Question: In the bottom right corner, by default, is a Goggles icon that when clicked, enters VR or fullscreen (if no headset). How do I hide this so I can add my own UI, or disable VR altogether?

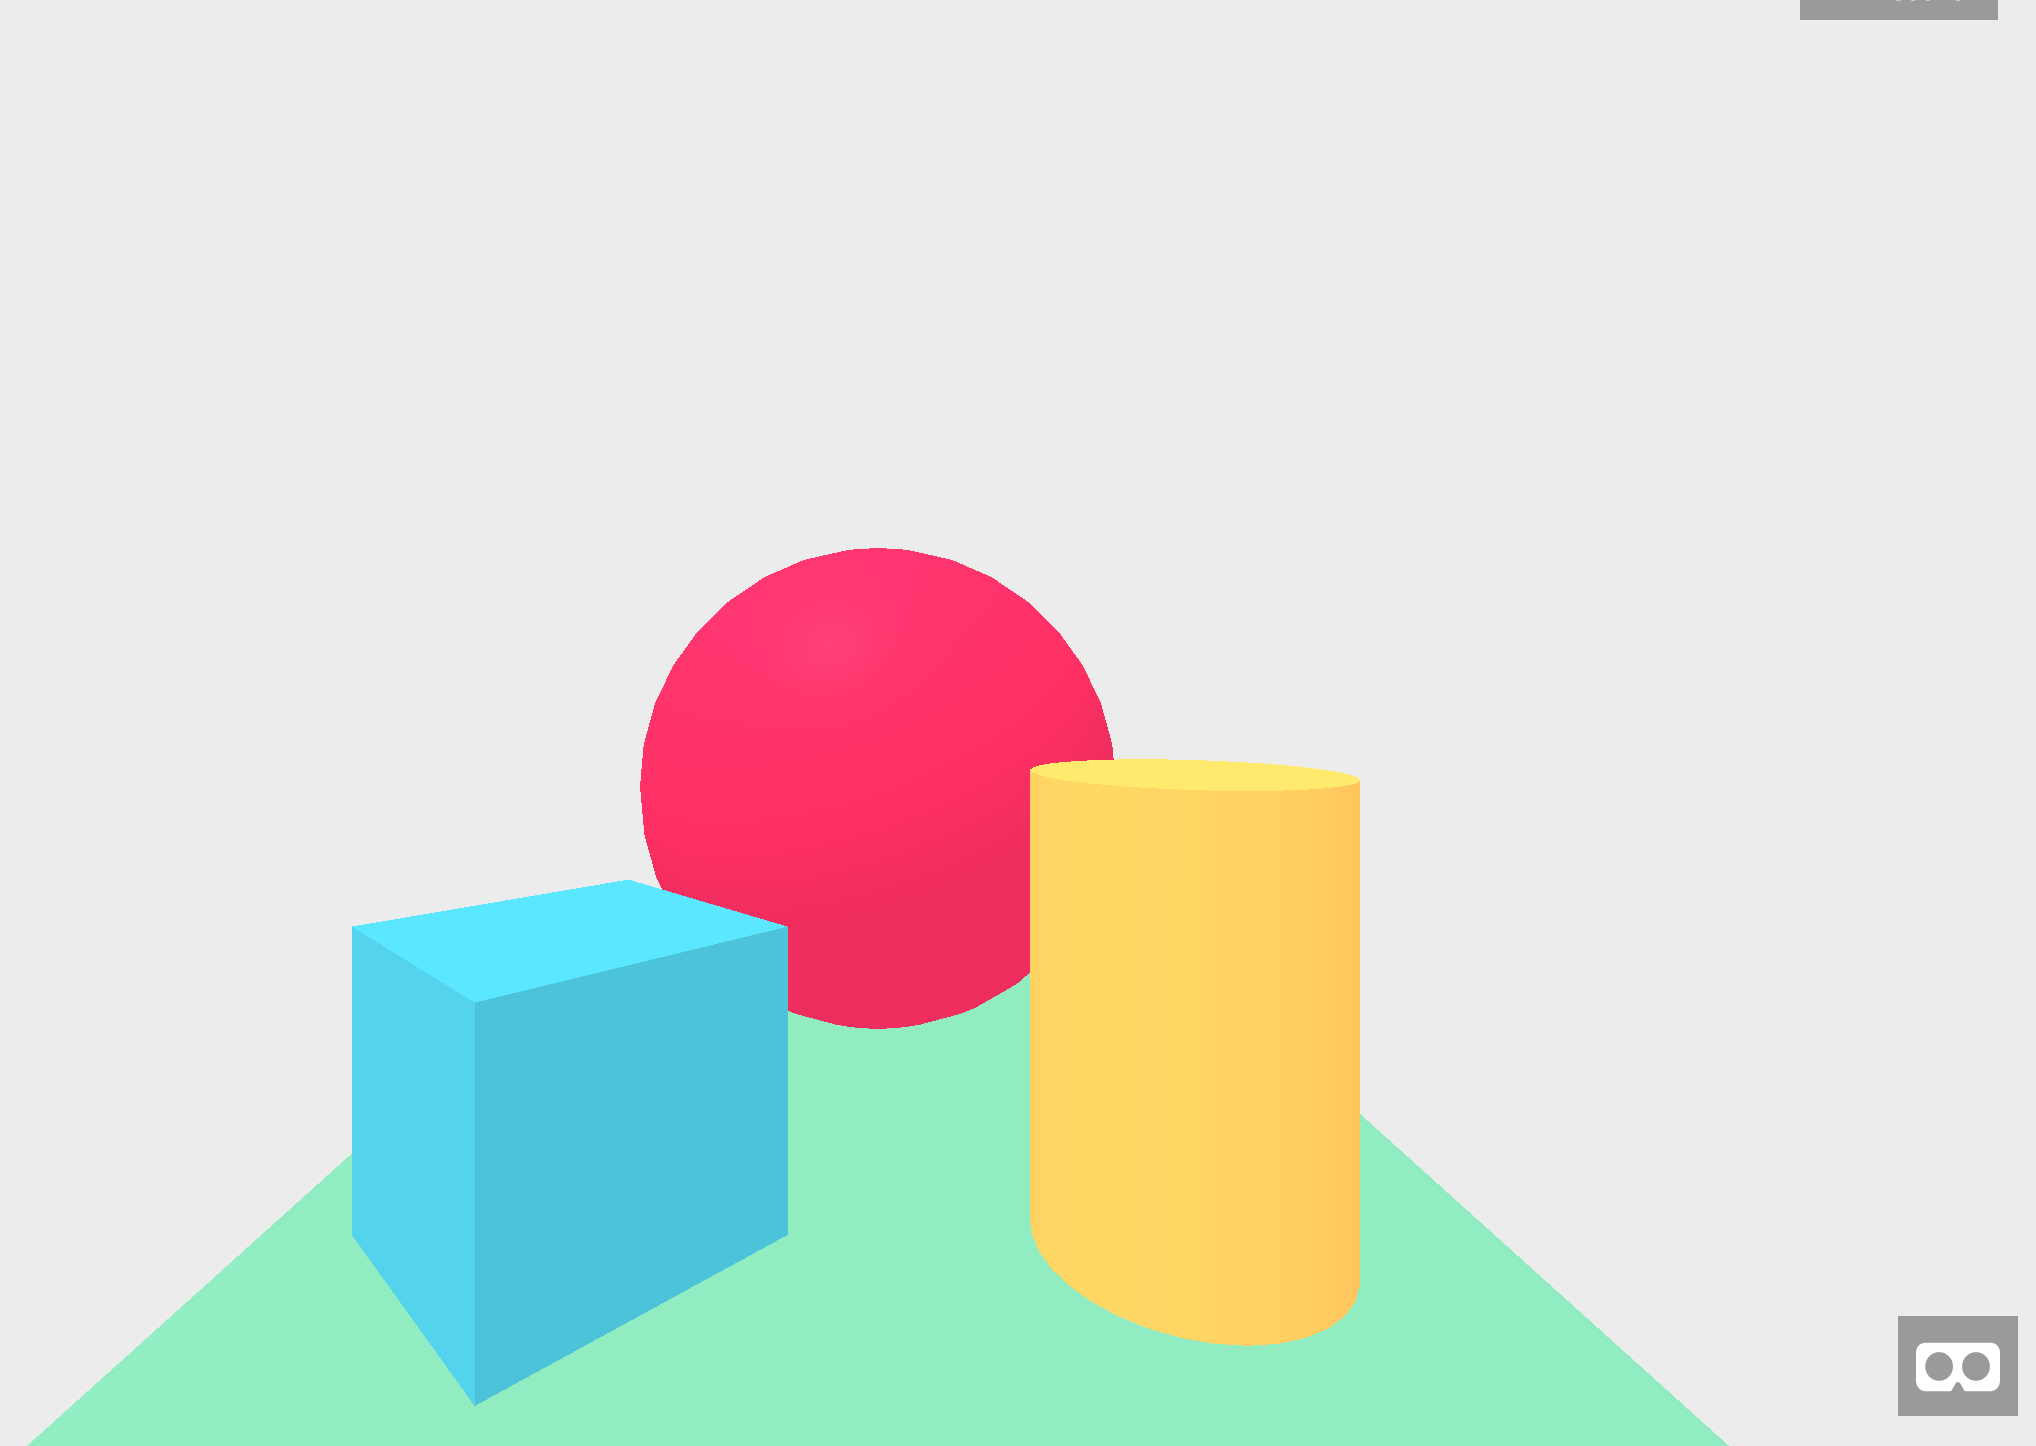
Answer: You can disable the 'vr-mode-ui' component:
'<a-scene vr-mode-ui="enabled: false">'
Learn more about the 'vr-mode-ui' component <URL>.